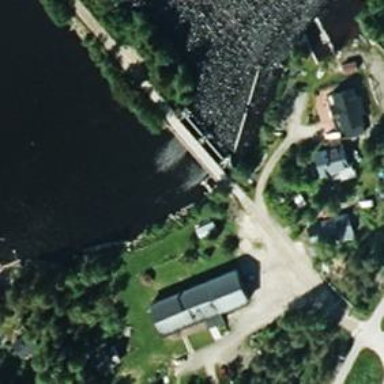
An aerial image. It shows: Lock gate along waterway.